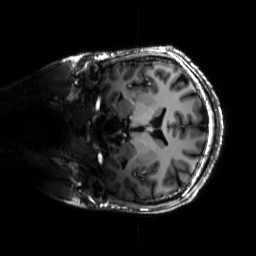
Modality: T1w
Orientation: coronal
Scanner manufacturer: siemens
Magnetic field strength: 6.98 T
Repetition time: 2.3 s
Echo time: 0.00266 s